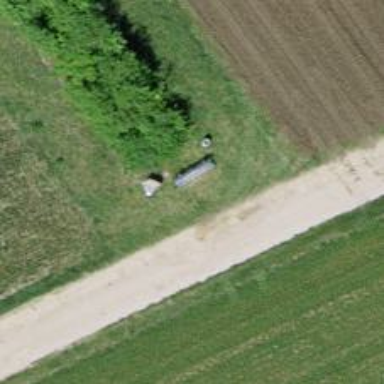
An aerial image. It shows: Bench for seating.